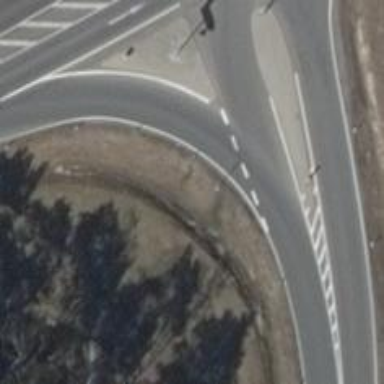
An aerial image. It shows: Road with "give way" sign.